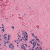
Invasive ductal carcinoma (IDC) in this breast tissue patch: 1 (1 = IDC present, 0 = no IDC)